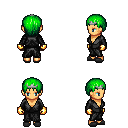
a pixel art fantasy rpg character, female body template, human, tanned skin, gray robe, metal pants, green plain hairstyle, silver tiara, gold gloves, gray slippers, four views (front, back, left, right), 2x2 character sprite sheet, small pixel art, hard edges, no anti-aliasing